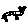
Label: cat